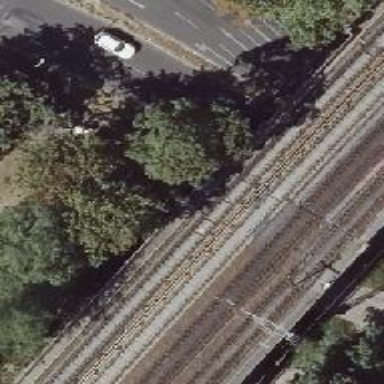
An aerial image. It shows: Bridge carrying electrified light rail tracks with ballastless railway construction.